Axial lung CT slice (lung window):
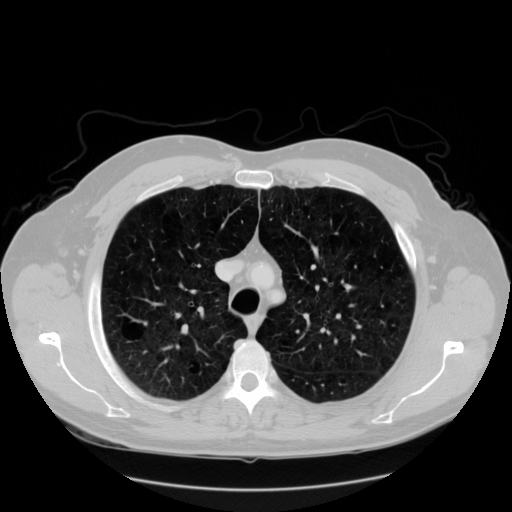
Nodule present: no